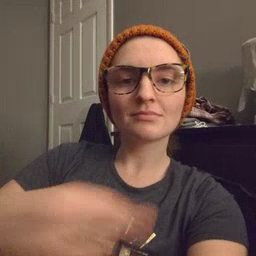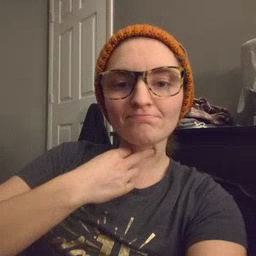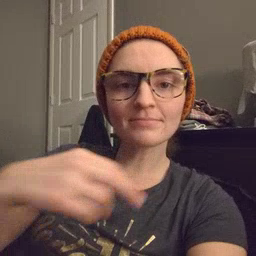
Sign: stuck